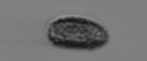
Label: Pseudochattonella_farcimen